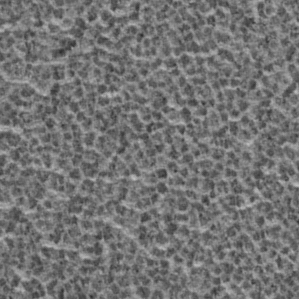
Label: frost